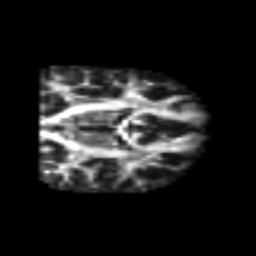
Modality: FA
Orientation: coronal
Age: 25
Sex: male
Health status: healthy